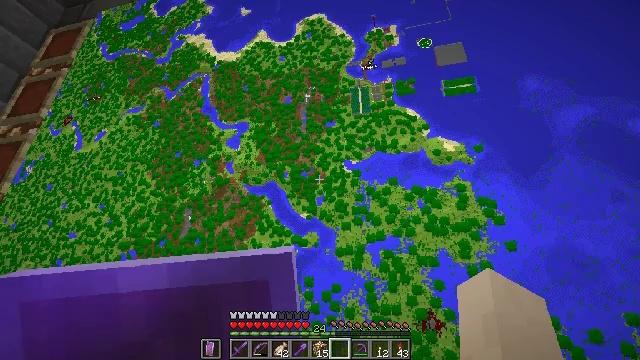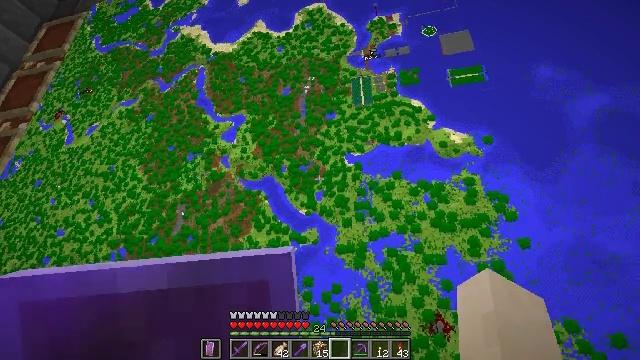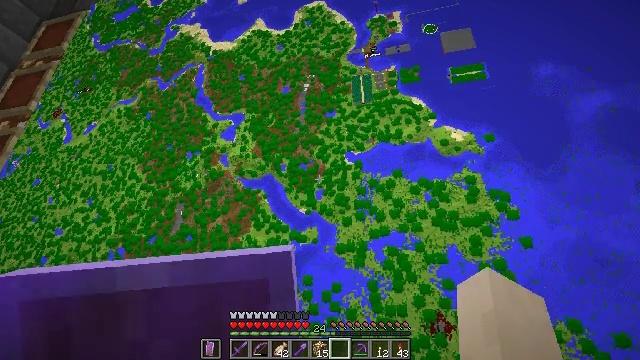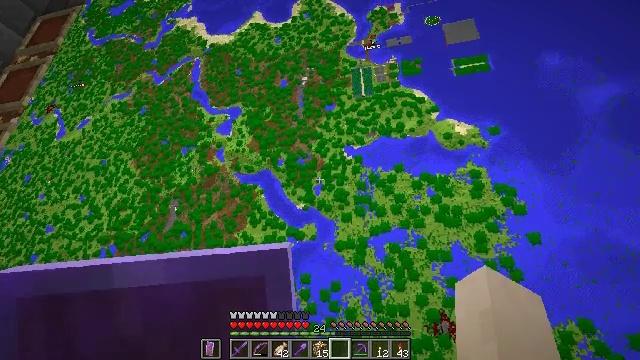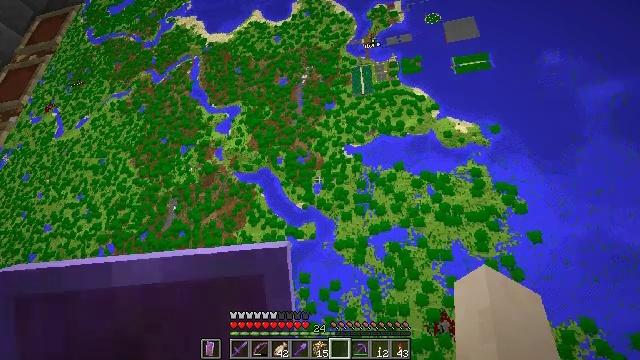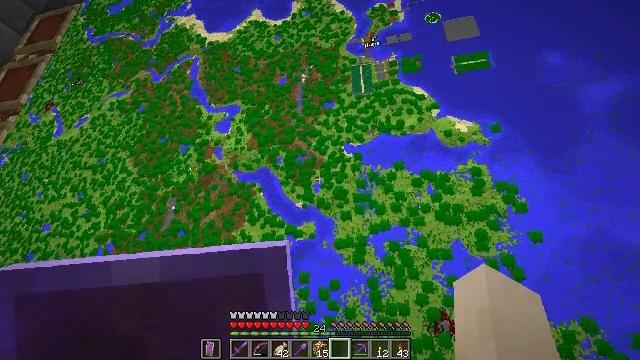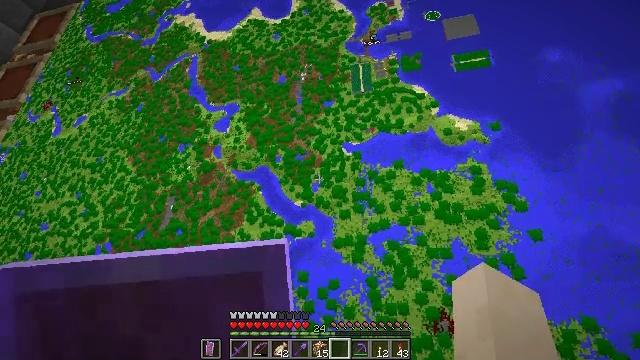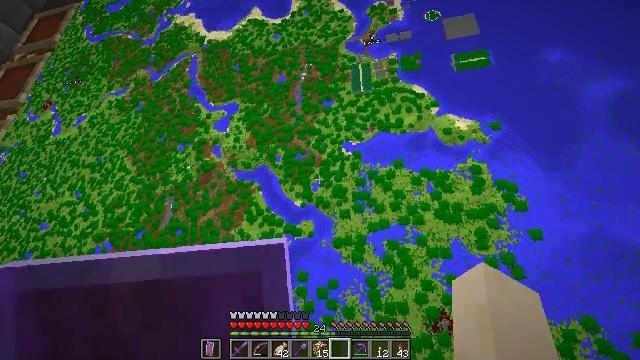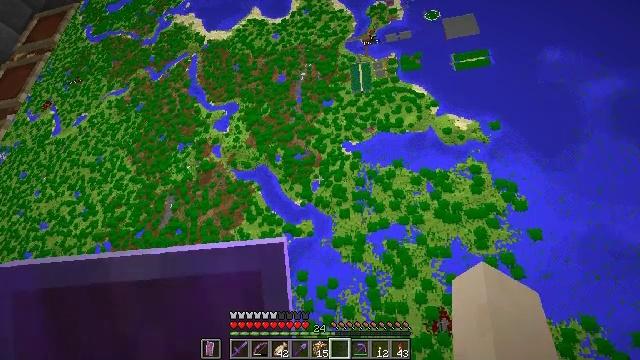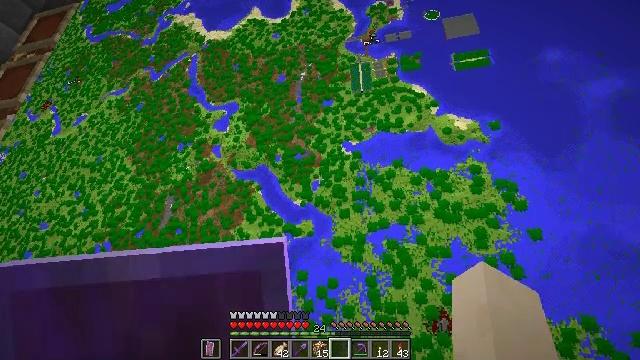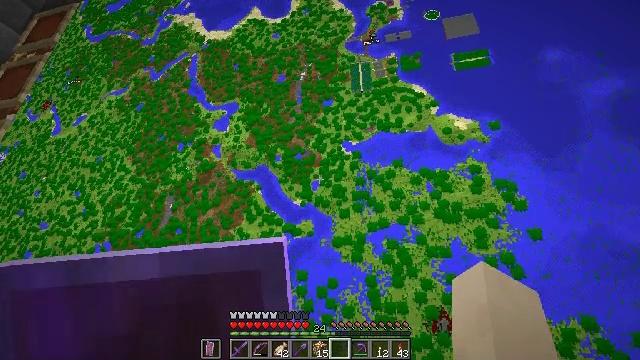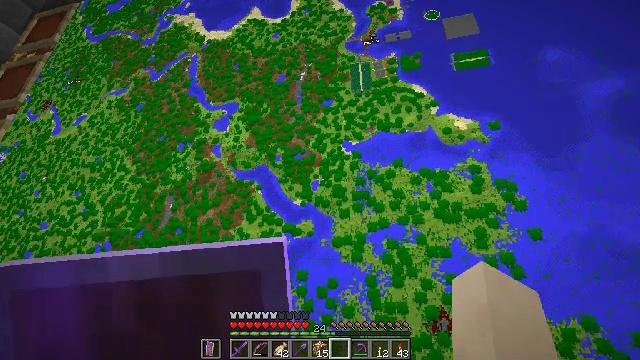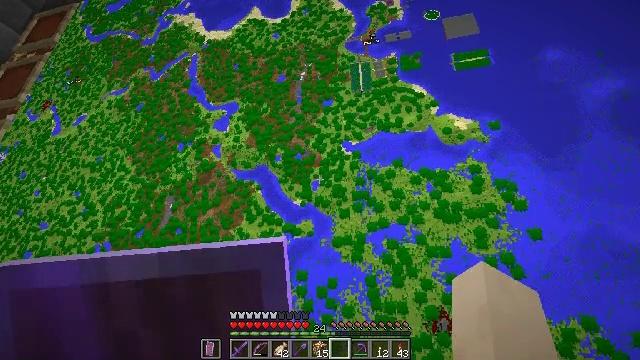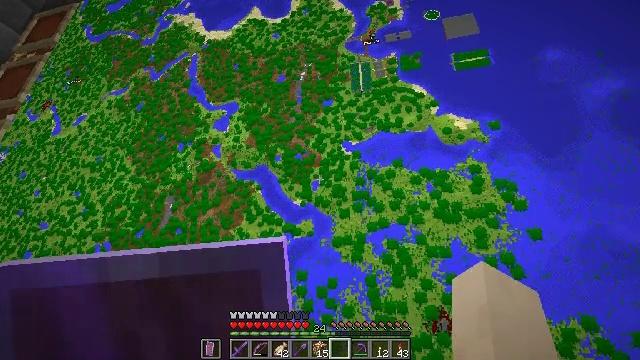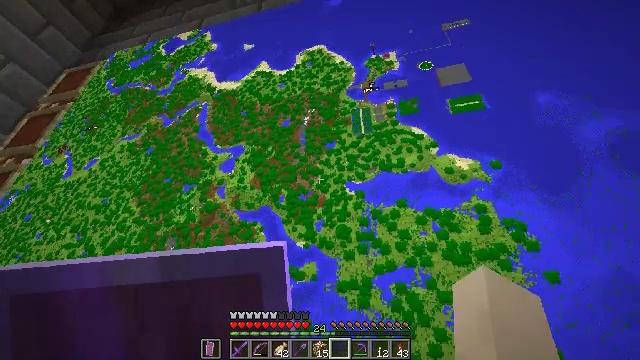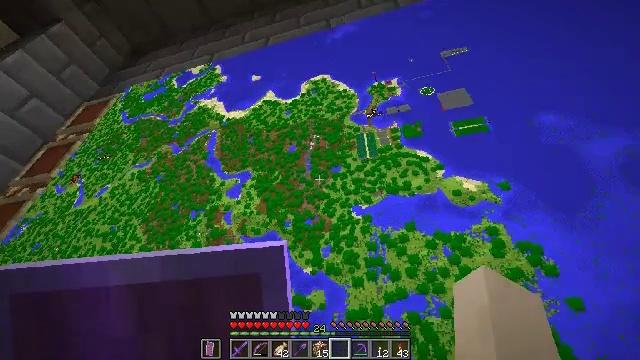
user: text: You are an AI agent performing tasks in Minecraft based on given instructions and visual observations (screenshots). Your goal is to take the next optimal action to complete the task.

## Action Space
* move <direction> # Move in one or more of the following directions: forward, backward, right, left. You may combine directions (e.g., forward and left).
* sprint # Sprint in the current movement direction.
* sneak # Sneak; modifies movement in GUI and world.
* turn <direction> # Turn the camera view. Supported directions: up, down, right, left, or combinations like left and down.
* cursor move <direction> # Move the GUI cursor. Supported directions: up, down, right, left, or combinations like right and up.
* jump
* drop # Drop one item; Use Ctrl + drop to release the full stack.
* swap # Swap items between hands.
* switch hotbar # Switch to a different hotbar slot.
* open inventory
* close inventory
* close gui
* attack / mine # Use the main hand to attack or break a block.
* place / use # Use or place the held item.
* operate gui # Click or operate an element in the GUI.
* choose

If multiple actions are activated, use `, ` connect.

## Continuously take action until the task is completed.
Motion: motion action
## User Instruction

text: Convert stone into smooth stone using the furnace.
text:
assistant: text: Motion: no_op
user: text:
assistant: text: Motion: no_op
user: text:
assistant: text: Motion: no_op
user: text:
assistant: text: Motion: no_op
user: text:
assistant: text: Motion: no_op
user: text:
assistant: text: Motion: no_op
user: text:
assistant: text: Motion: no_op
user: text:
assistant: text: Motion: no_op
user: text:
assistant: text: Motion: no_op
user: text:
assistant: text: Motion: no_op
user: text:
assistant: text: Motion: no_op
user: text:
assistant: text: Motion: no_op
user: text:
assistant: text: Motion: no_op
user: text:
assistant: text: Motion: turn up
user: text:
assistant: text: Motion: turn left and up
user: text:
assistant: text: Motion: turn left and up
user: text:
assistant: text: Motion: no_op
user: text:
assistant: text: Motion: no_op
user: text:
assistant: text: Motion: no_op
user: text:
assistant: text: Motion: no_op
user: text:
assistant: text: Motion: no_op
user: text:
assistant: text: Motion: turn right
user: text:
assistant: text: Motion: turn right
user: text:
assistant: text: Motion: turn right and up
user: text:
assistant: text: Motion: no_op
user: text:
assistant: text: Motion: no_op
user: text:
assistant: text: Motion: no_op
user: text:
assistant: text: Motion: no_op
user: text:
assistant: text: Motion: attack / mine
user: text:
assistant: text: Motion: attack / mine